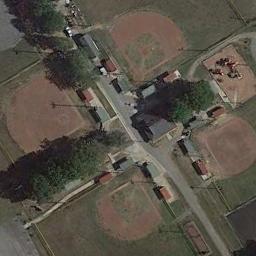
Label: baseball_diamond